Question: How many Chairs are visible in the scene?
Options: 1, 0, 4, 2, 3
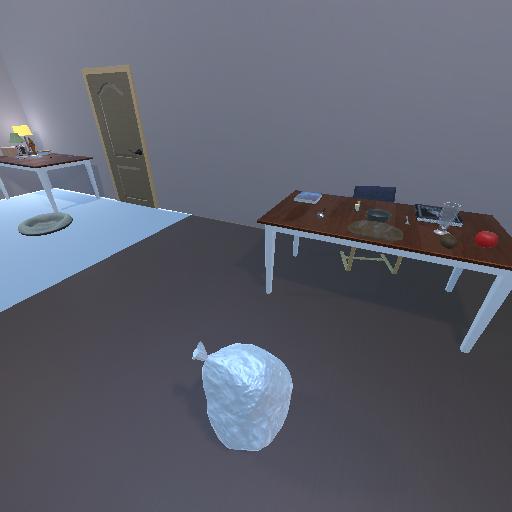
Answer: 1